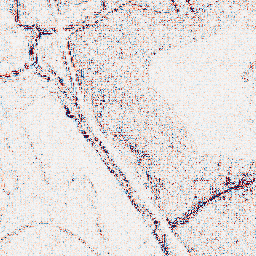
Category: wavelet
Decomposition family: wavelet_biorthogonal
Decomposition parameters: wavelet: bior2.4
level: 1
Upsampling method: nearest
Upsampling parameters: scale: 4
Upsampling scale: 4